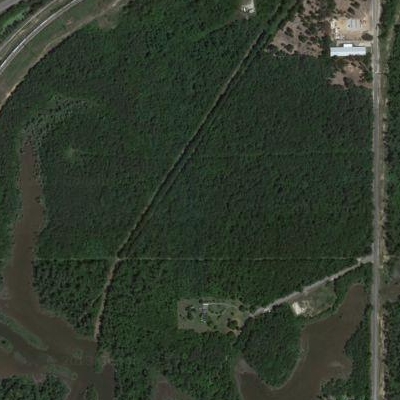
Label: Forest